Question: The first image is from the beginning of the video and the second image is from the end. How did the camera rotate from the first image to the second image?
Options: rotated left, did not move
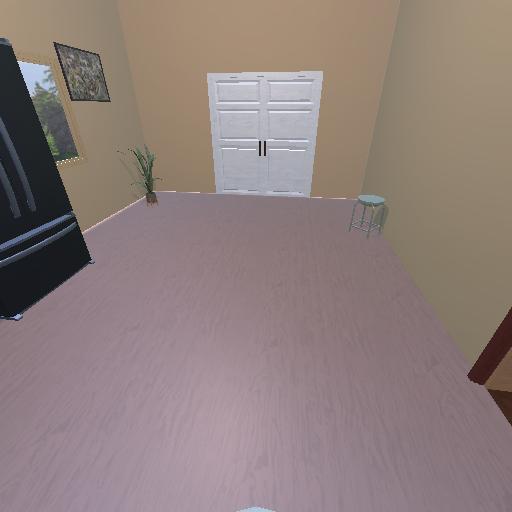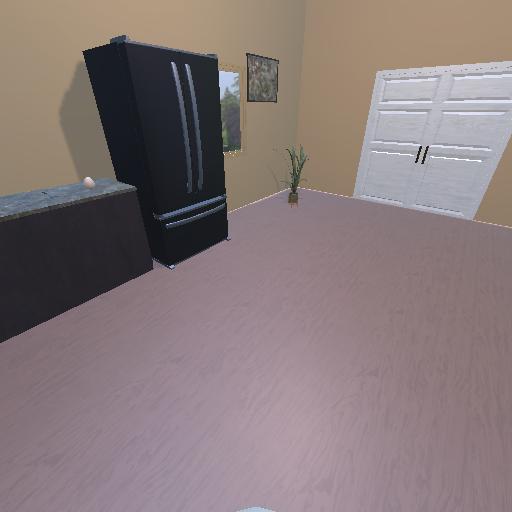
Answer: rotated left